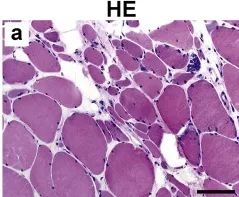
A-f: Histological analysis of the muscle biopsies from patients. Hematoxylin and eosin (HE), A group of atrophic fibers was observed in both patients (a, c, d, f).
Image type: pathology (h&e)